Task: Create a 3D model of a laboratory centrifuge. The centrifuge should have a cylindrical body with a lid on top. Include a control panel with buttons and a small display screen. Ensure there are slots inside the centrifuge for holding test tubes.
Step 434:
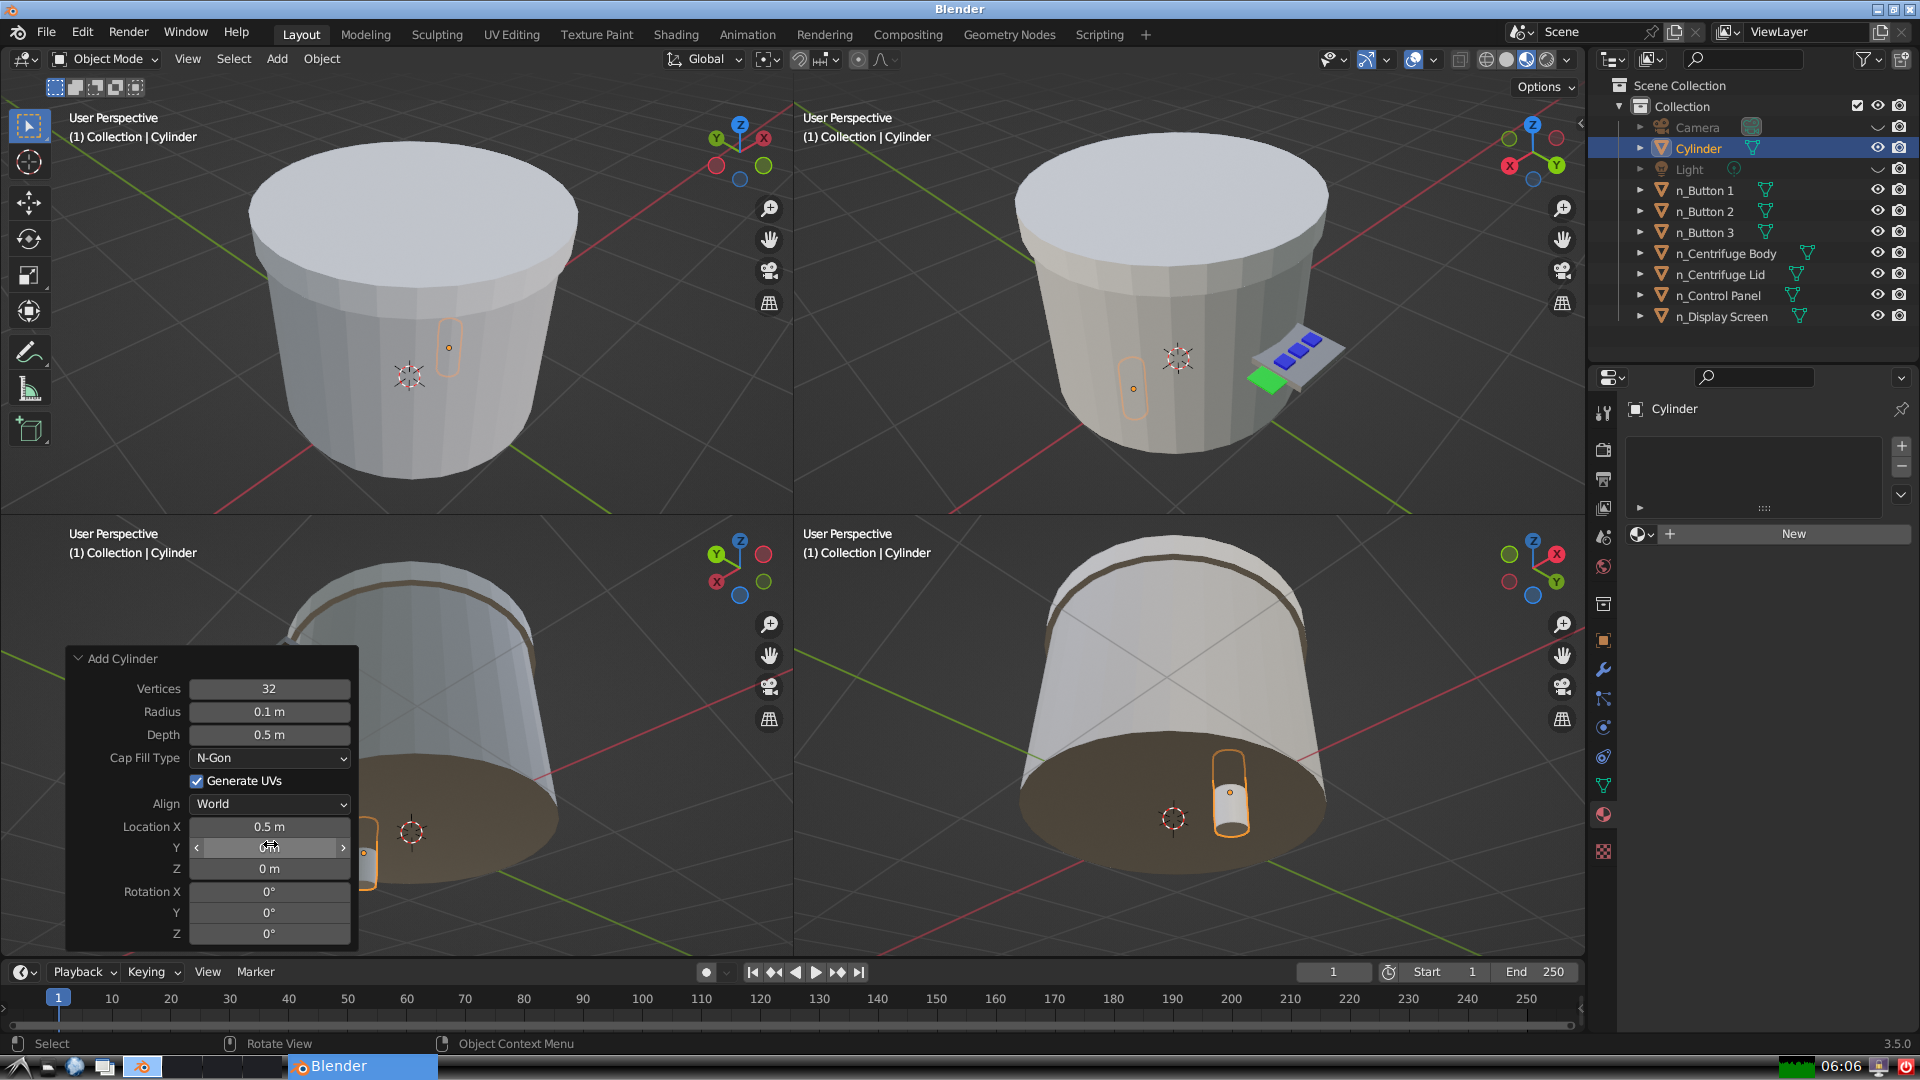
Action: click: no